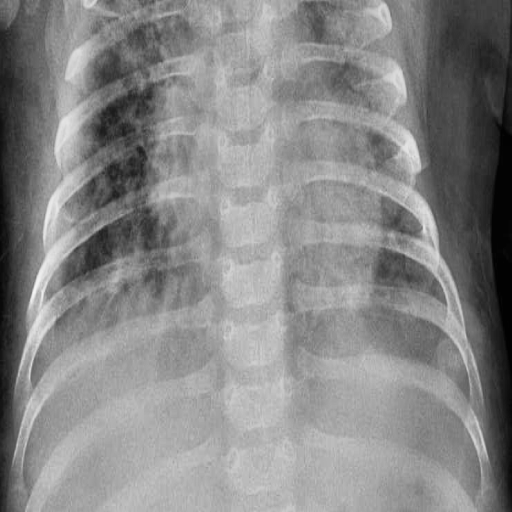
Finding: PNEUMONIA